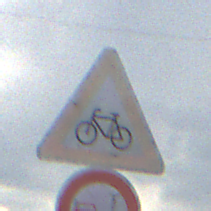
Verkehrszeichen: RadverkehrRechts
Zusatzzeichen unten: VerbotUeberholenEinspurigeFahrzeuge
Umgebung: Outdoor, RoadRail
Tageszeit: MorningAfternoon
Wetter: PartlyCloudy
Licht: Natural
Jahreszeit: NotSpecified
Kontrast: LowContrast